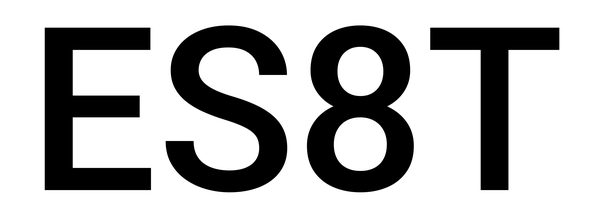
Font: Roboto_Medium